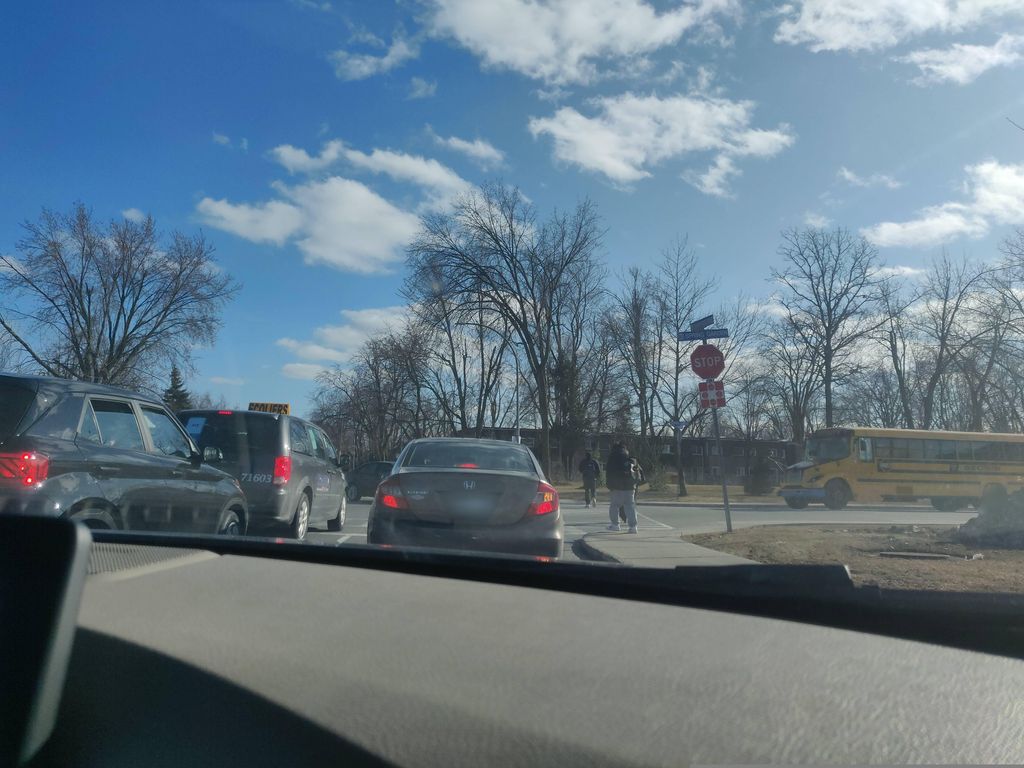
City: montreal